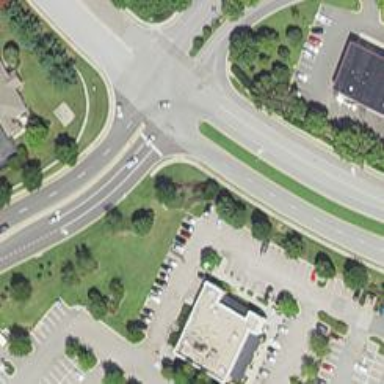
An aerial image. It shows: Stop road.